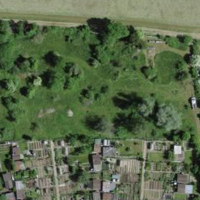
EUNIS habitat code: 25
Species observed at this site:
Eschscholzia californica
Galium aparine